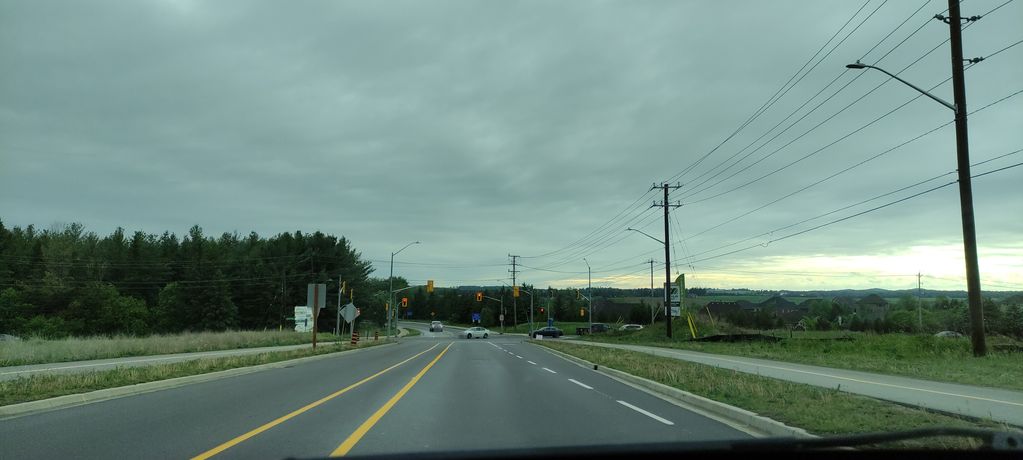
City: kitchener-waterloo